Interaction volume radius: 5 \u00c5
Interaction volume height: 10 \u00c5
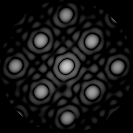
Disorder parameter: 0.04301